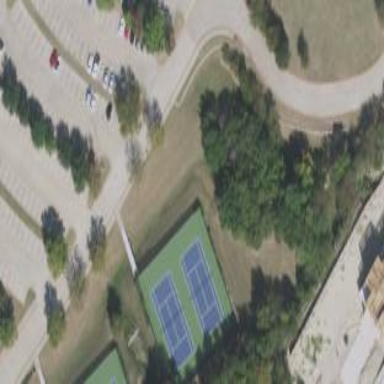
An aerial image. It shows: Paved tennis court in leisure land pitch.